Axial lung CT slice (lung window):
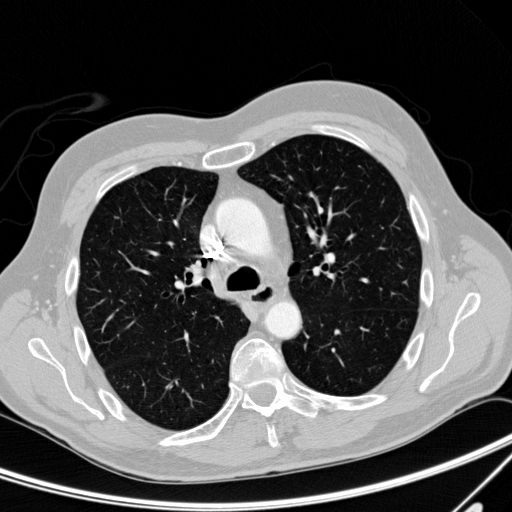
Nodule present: no